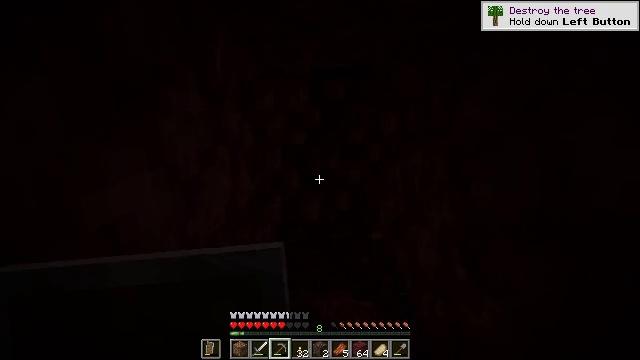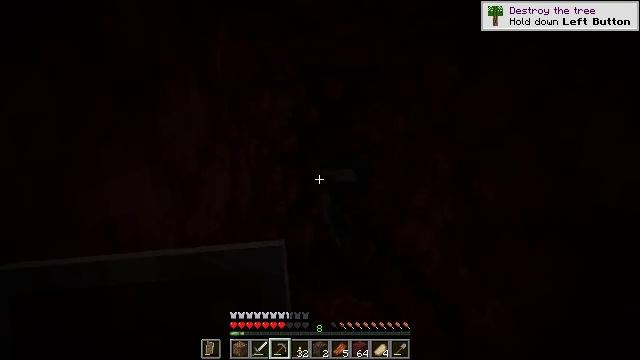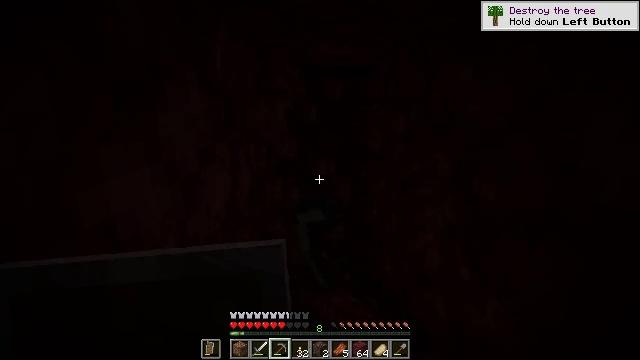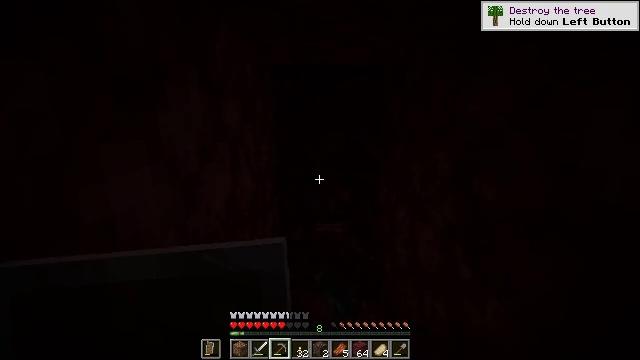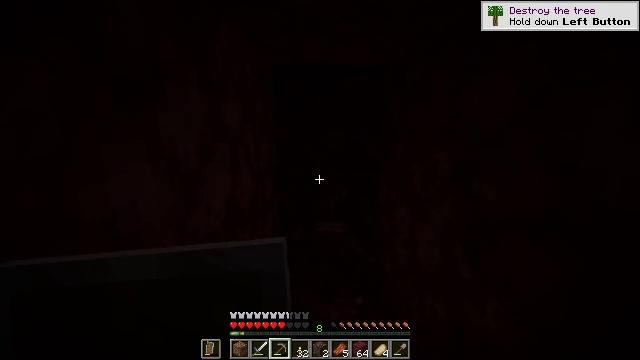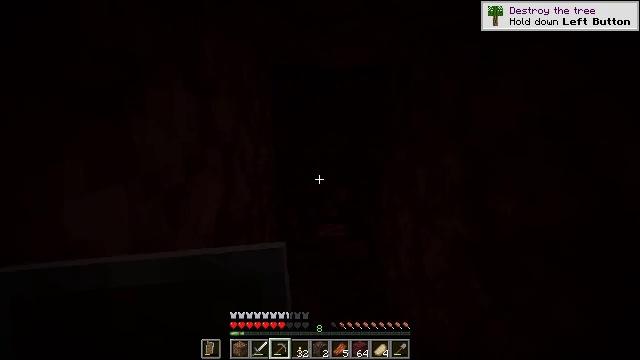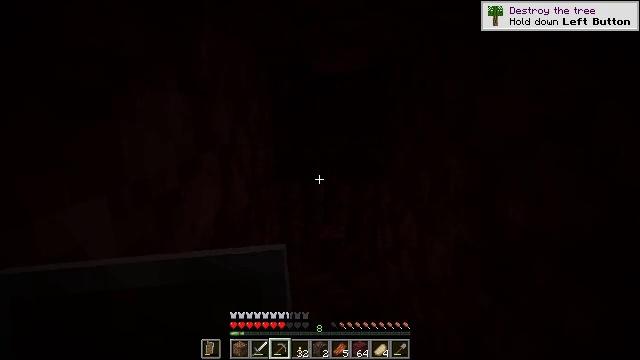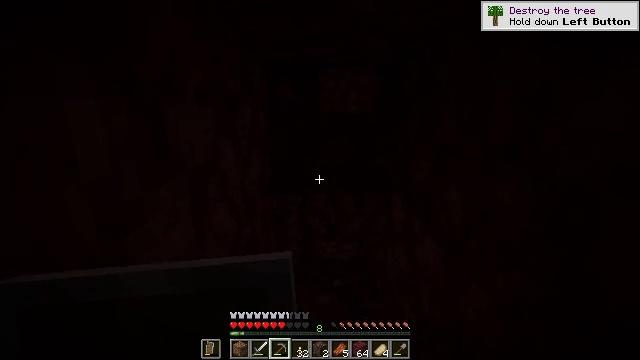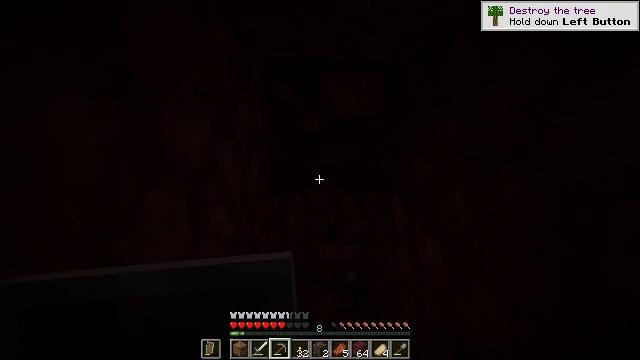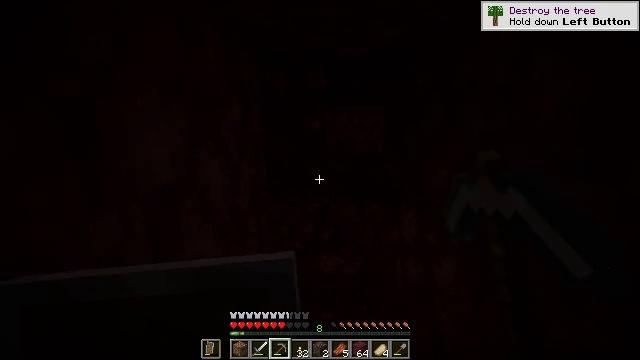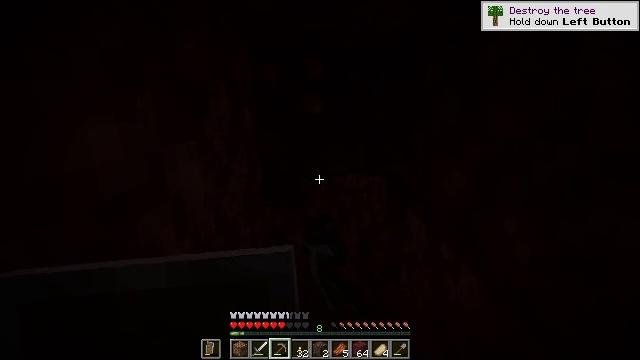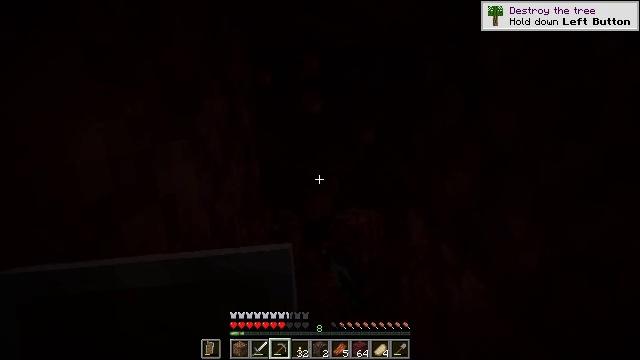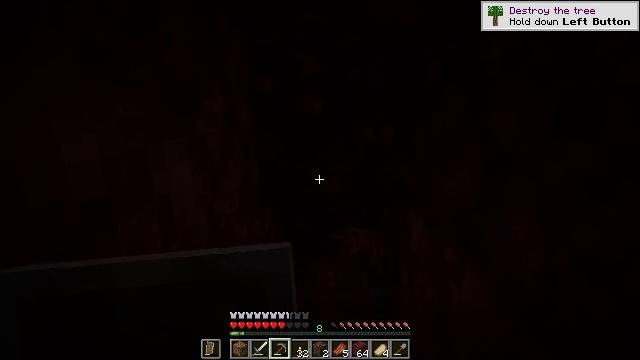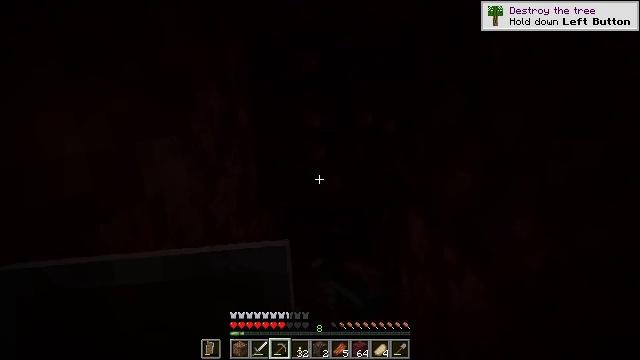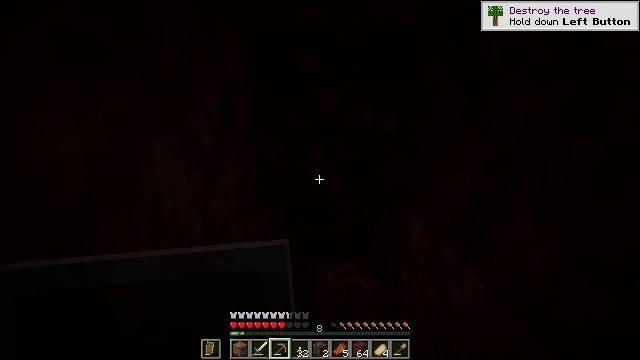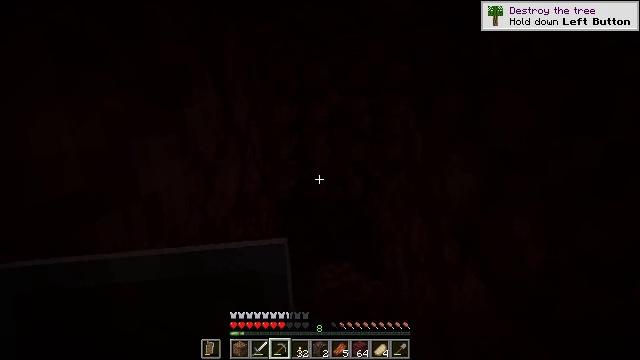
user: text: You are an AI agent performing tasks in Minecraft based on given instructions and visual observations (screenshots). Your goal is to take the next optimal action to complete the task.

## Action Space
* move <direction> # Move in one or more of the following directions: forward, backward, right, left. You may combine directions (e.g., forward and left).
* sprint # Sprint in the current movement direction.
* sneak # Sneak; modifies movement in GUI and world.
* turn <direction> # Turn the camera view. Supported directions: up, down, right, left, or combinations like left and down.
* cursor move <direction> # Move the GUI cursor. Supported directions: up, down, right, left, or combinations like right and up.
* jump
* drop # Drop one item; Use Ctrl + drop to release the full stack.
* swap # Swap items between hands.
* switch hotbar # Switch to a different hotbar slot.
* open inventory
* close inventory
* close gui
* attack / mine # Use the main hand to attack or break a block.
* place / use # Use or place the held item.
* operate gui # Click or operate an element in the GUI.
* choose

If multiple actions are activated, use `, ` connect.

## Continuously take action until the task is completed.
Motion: motion action
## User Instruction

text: Gather netherrack as a building material.
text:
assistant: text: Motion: attack / mine
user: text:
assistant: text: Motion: attack / mine
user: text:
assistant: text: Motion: attack / mine
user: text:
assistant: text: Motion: attack / mine
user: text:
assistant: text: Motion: move forward, attack / mine
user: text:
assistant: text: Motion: move forward, attack / mine
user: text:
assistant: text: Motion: move forward, attack / mine
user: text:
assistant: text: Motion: move forward, attack / mine
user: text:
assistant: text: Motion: attack / mine
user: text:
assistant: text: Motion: attack / mine
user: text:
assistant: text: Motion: attack / mine
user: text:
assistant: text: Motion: attack / mine
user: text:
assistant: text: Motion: attack / mine
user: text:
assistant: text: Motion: attack / mine
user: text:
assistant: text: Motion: attack / mine
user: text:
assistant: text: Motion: attack / mine
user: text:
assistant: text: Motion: attack / mine
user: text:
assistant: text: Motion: attack / mine
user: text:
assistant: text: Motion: attack / mine
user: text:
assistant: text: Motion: attack / mine
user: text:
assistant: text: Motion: attack / mine
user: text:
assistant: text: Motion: attack / mine
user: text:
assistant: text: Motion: attack / mine
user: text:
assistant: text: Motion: attack / mine
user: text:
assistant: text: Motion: move forward, attack / mine
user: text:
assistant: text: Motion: move forward, attack / mine
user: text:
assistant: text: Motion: move forward, attack / mine
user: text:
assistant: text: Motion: move forward, attack / mine
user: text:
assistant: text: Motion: move forward, attack / mine
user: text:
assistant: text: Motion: attack / mine